Current action and preconditions to check: trajectory_clear

Your task: For each precondition in the list above, predict whether it will hold at this action.

Consider the current scene as observed from the mobile robot's camera, and analyze the predicted future states of all dynamic agents (e.g., people, animals, vehicles, or any moving entities) within the NEXT SECOND.

IMPORTANT: Only answer "very likely" if you are absolutely certain—based on strong, clear evidence—that a dynamic agent will violate the precondition in the predicted future state. Do NOT answer "very likely" for unlikely, ambiguous, or low-probability risks.

Ask yourself for each precondition: Is there a high probability, with clear and convincing evidence, that the predicted future states of any dynamic agent will interfere with the predicted future state of the currently executing action within the NEXT SECOND, causing that precondition to fail?

Assess the risk level based on these predictions. Use "likely" or "very likely" if motions create a clear risk of interference.

Use "neutral" or "improbable" if agents are nearby but their predicted paths are clearly diverging or non-conflicting.

Failure Risk Categories: "very improbable", "improbable", "neutral", "likely", "very likely"

Answer Format: Output ONLY the probability_of_failure value from these categories: "very improbable", "improbable", "neutral", "likely", "very likely"

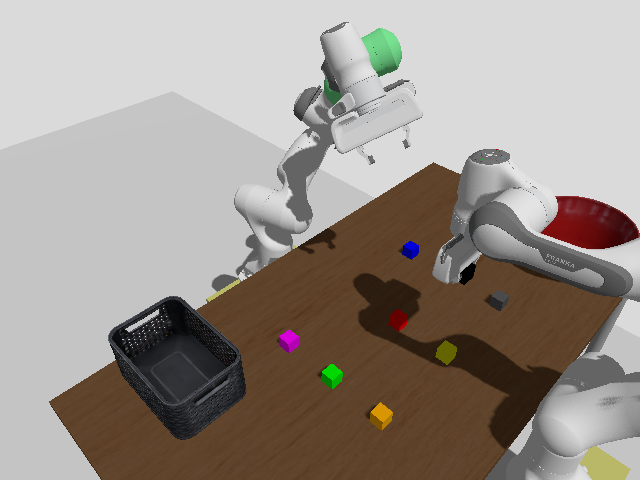

Answer: improbable